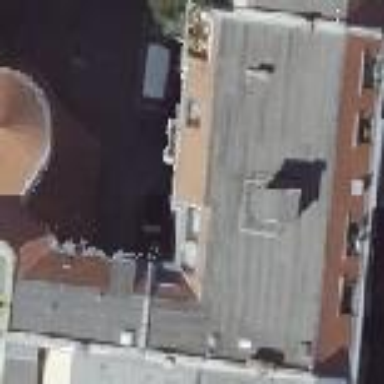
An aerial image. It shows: Apartment building with double saltbox roof shape.